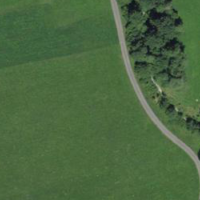
EUNIS habitat code: 24
Species observed at this site:
Aglais io